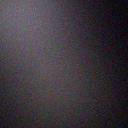
Screen state: off